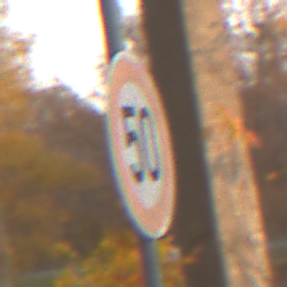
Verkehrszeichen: Geschwindigkeit50
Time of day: SunriseSunset
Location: Roofed (Suburban)
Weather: Clear
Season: NotSpecified
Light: Natural